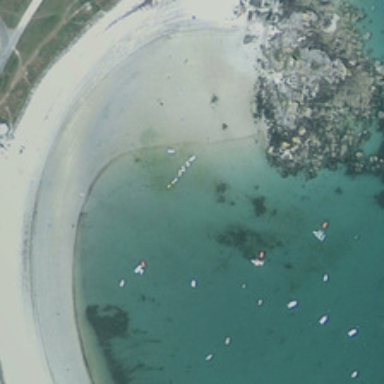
A beach is near a piece of ocean with some boats on it .